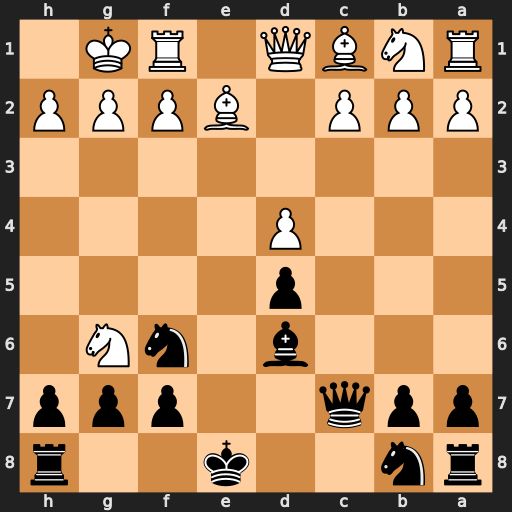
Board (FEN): rn2k2r/ppq2ppp/3b1nN1/3p4/3P4/8/PPP1BPPP/RNBQ1RK1
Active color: b
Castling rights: kq
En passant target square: -
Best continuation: Bxh2+ Kh1 hxg6